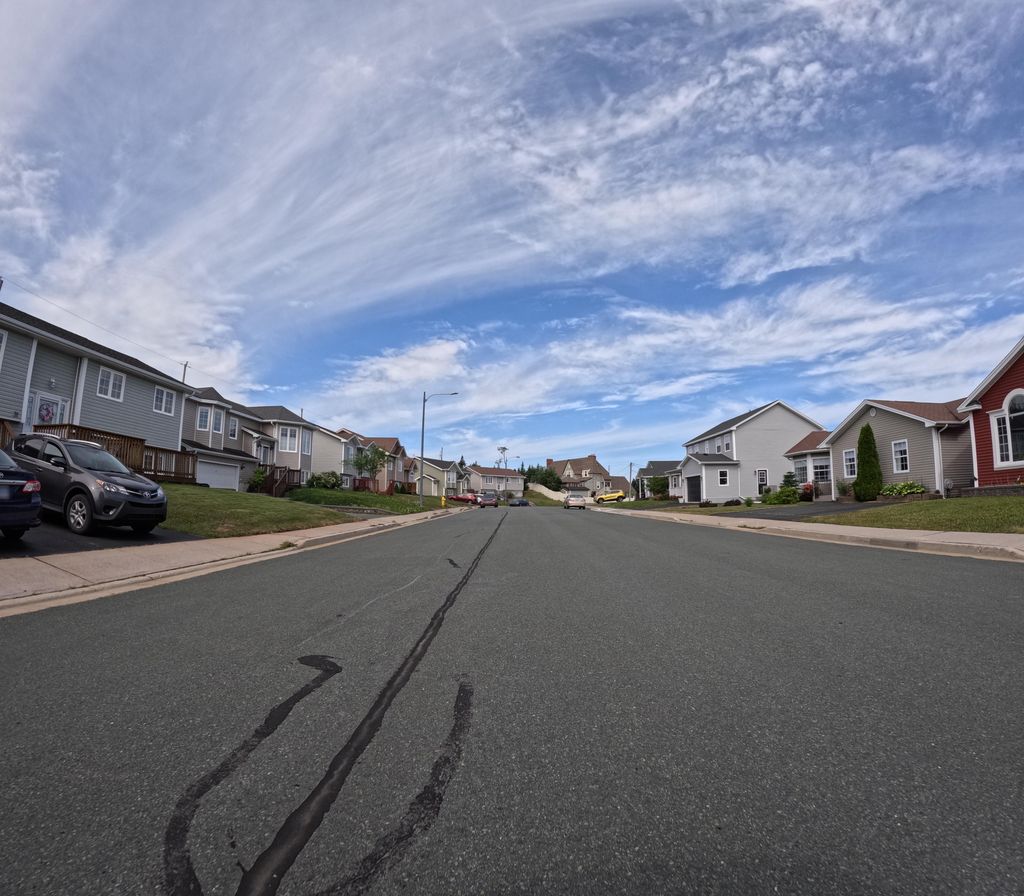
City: st_johns